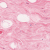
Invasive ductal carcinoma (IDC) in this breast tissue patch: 0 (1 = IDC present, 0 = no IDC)